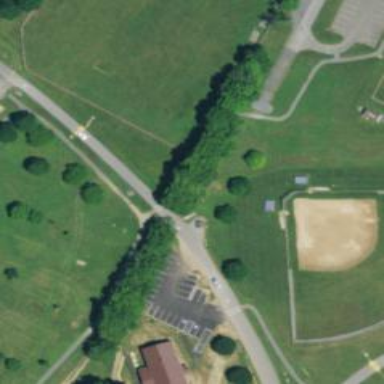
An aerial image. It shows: Excellent visible footway trail.